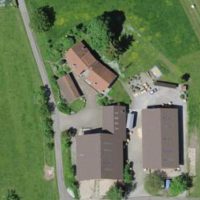
EUNIS habitat code: 52
Species observed at this site:
Cerastium tomentosum